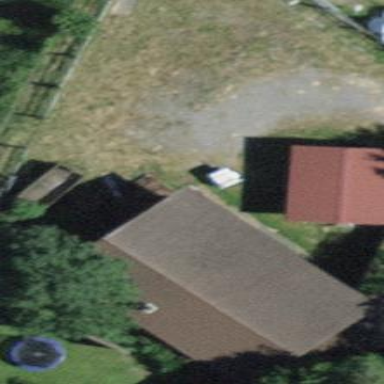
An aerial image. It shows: Stable building.